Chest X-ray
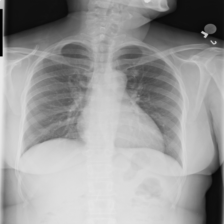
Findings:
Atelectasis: negative
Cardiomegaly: positive
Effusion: negative
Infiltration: negative
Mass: negative
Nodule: negative
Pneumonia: negative
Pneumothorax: negative
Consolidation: negative
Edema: negative
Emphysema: negative
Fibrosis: negative
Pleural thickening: negative
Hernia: negative